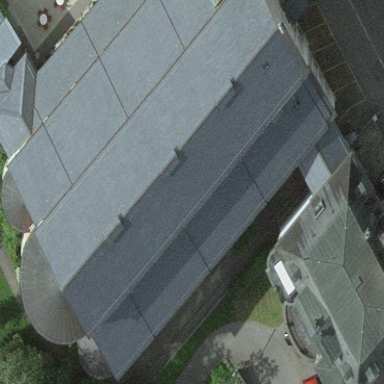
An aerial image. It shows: Building with skillion roof.